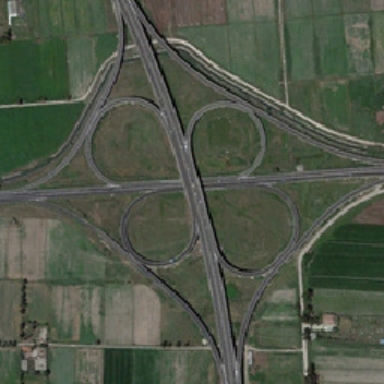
Like a leaf in the middle of a viaduct .